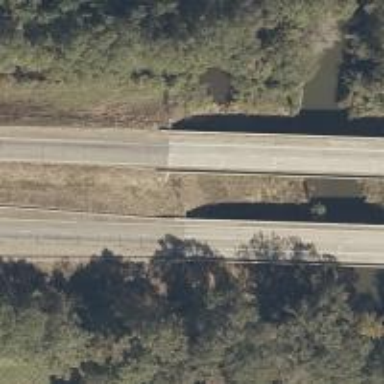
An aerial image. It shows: Viaduct bridge over motorway.